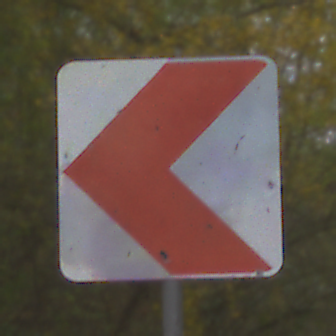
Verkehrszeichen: RichtungstafelnInKurvenKleinRechts
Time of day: Midday
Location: Outdoor (Nature)
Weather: Overcast
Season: Autumn
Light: Natural